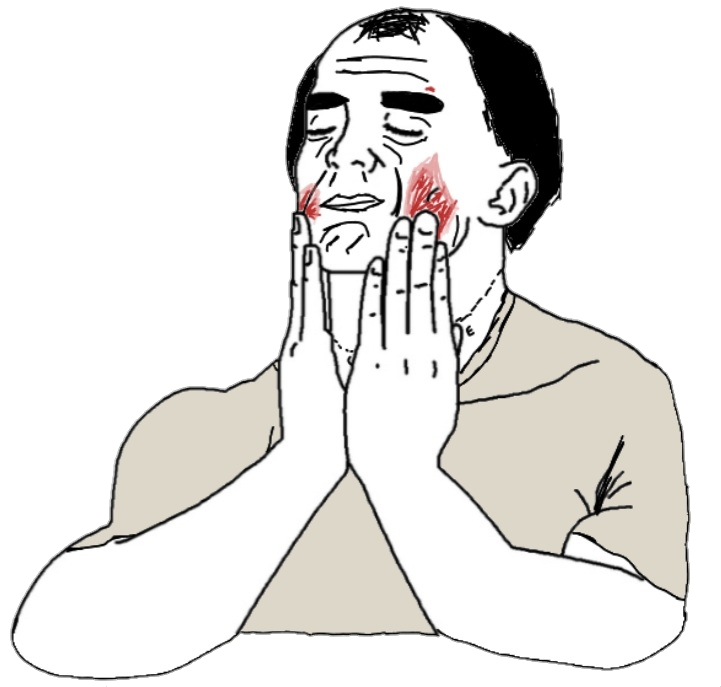
Label: 5_Feels_Good